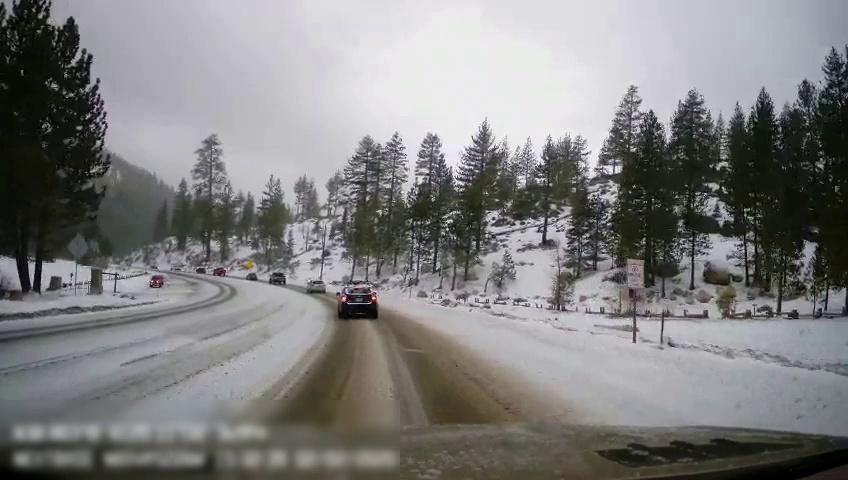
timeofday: Day
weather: Snowy
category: Drivable Space
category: Vehicles | SUV
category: Vehicles | Car
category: Vehicles | Truck
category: Vehicles | Car
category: Traffic | Signs
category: Traffic | Signs